Question: I am not sure what to do here.
I would like to restrict my div's width to 200px and make the input boxes 100% width and height inside the div. As it stands now, it seems that it overflows the width of the div box. Heres a quick pic of the problem (IE10):

Here's the markup:
'''
<!DOCTYPE html>
<html>
<head>
<meta http-equiv="Content-Type" content="text/html; charset=utf-8">
</head>
<body>
<div style="border:1px solid red; height: 20px; width: 200px;">
<input style="background: yellow; height: 100%; width: 100%; border: 0;" type="text">
</div>
</body>
</html>
'''
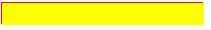
Answer: You can add 'overflow:hidden;' on the '<div>' see this <URL>